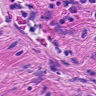
Metastatic tissue present: no